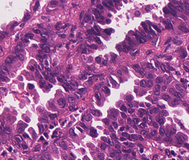
Tumor epithelial tissue: yes
Tumor-associated stroma tissue: yes
Normal tissue: no